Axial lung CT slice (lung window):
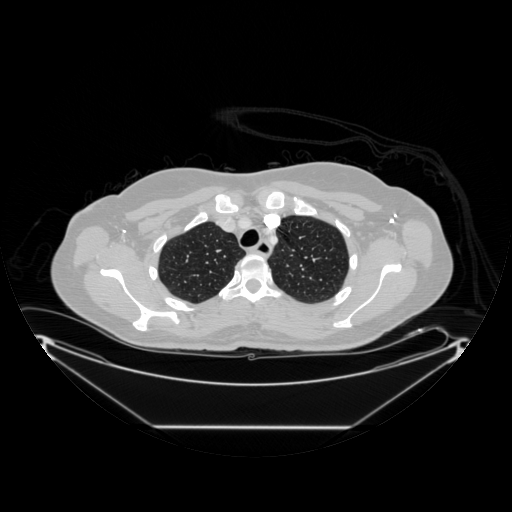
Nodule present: no